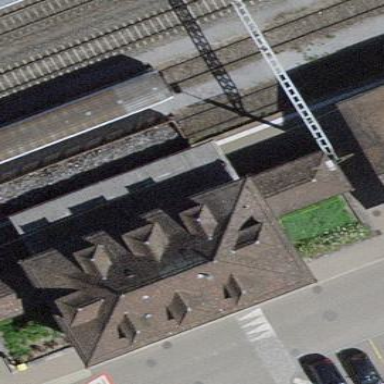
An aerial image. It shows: Train station building.